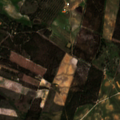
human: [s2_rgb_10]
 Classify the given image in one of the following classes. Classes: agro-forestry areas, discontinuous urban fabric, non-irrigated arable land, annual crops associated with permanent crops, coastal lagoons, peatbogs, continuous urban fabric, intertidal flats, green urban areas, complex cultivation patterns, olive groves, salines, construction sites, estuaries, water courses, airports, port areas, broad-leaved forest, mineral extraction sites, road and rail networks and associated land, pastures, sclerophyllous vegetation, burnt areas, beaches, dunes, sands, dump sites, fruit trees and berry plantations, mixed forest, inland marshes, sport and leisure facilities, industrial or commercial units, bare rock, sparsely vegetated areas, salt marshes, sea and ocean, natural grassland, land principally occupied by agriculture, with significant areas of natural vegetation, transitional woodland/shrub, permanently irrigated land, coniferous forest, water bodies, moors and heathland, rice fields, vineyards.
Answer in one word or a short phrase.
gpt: non-irrigated arable land, land principally occupied by agriculture, with significant areas of natural vegetation, mixed forest, transitional woodland/shrub